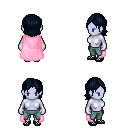
a pixel art fantasy rpg character, female body template, dark elf, purple skin, pink cape, teal pants, raven long bangs hairstyle, ghillies, four views (front, back, left, right), 2x2 character sprite sheet, small pixel art, hard edges, no anti-aliasing